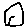
Label: house